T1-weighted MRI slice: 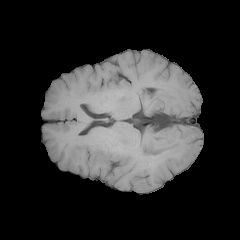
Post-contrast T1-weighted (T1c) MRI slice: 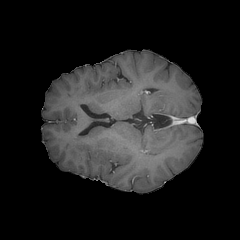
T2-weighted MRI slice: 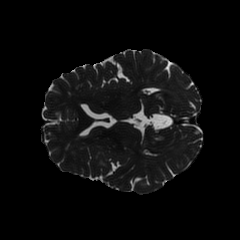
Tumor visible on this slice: yes